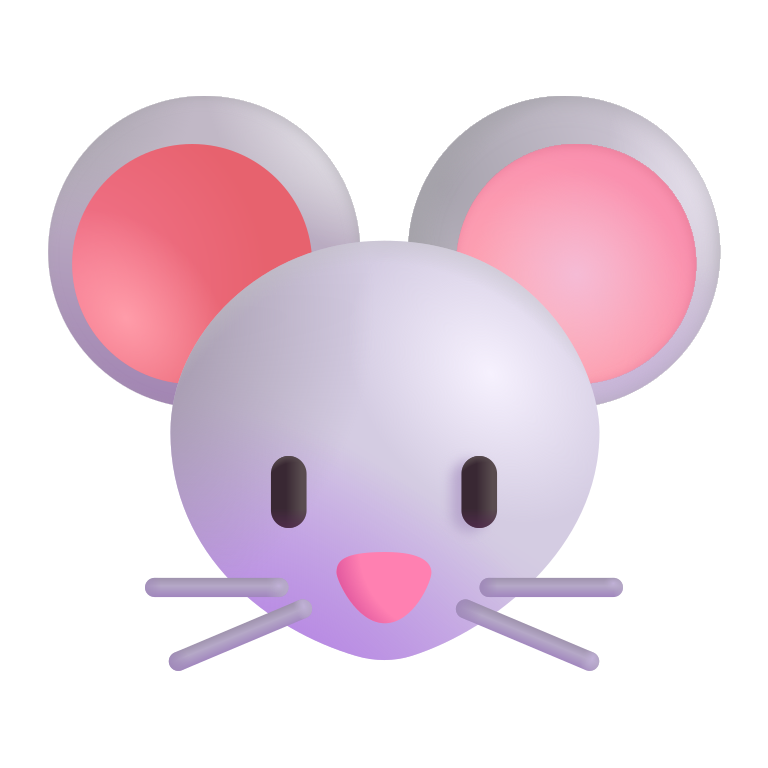
mouse face color